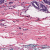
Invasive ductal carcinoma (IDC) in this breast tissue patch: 0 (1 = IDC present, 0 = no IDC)